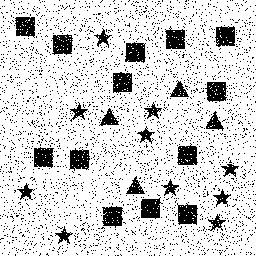
Squares: 13
Triangles: 4
Stars: 10
Total shapes: 27